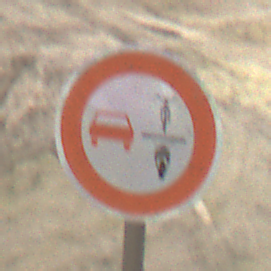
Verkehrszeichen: VerbotUeberholenEinspurigeFahrzeuge
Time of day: MorningAfternoon
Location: Outdoor (Nature)
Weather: PartlyCloudy
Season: Winter
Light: Natural